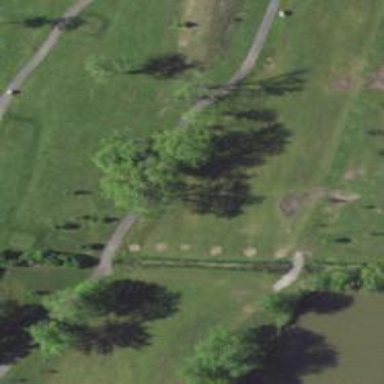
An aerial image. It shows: Well-maintained grassy area designated as golf fairway. It is part of golf sport facility.